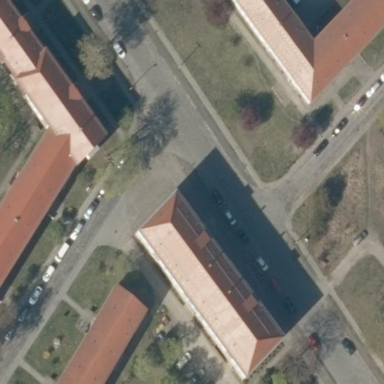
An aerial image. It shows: View of apartment building.